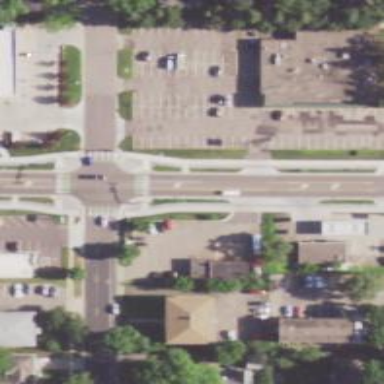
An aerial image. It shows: Marked crossing on cycleway.